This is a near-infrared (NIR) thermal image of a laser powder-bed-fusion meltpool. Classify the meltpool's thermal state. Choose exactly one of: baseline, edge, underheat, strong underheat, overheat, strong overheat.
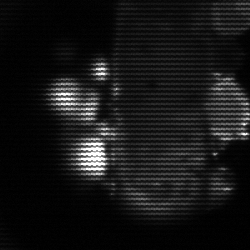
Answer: strong underheat